Question: On <URL> - but the CSS looks like this:
'''
.post h2 {
margin:0;
text-align: left;
font-size: 18px;
overflow:hidden;
font-weight:normal;
}
'''
I'm trying to decrease the top and bottom margins around the title.
Here's a screenshot of the problem:
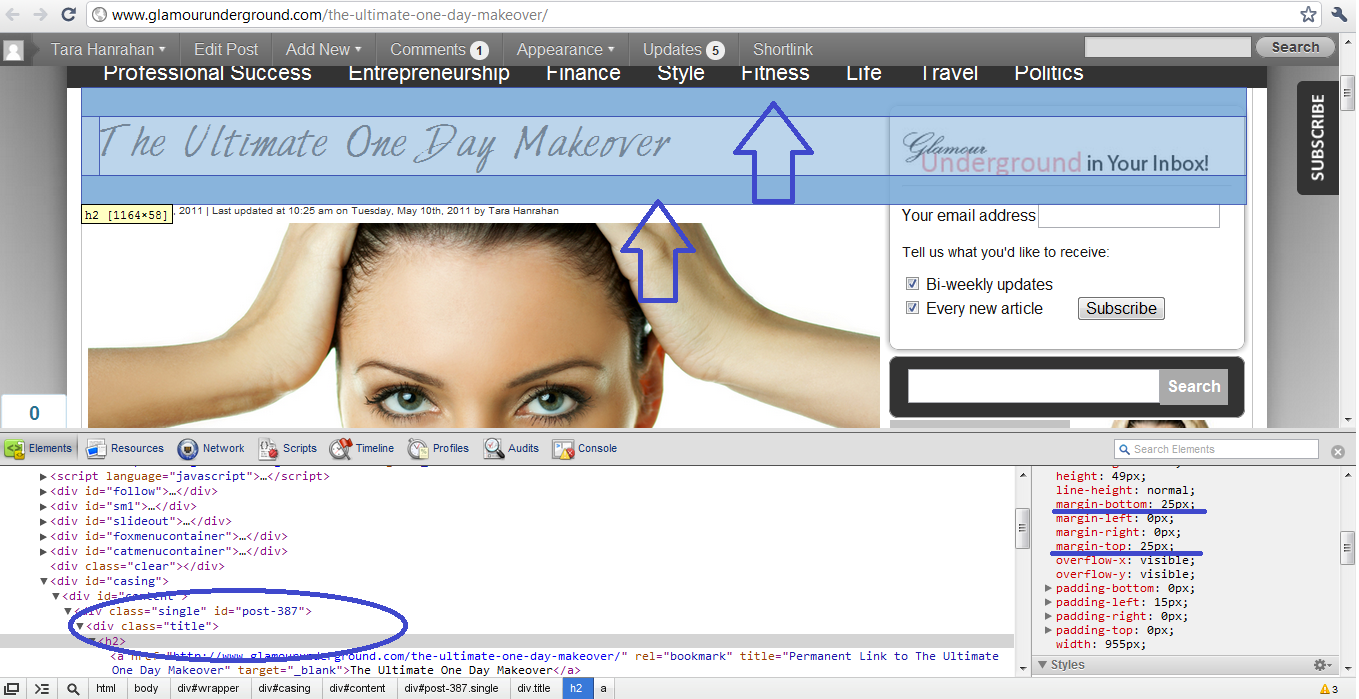
Answer: As i can see there no problem in your 'class=title'and your h2 have this:
'''
h2 {
color: #000000;
font-family: HarabaraHandItalic;
font-size: 30px;
padding: 0 0 0 15px;
}
'''
and
'''
.title {
background: url("images/title.jpg") no-repeat scroll 0 0 transparent;
margin: 0 0 0 0;
padding: 0;
}
'''
the url is not working and you can add margin in your h2 instead.